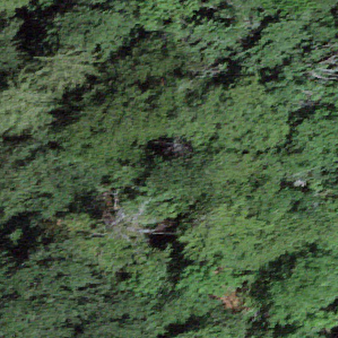
Label: other